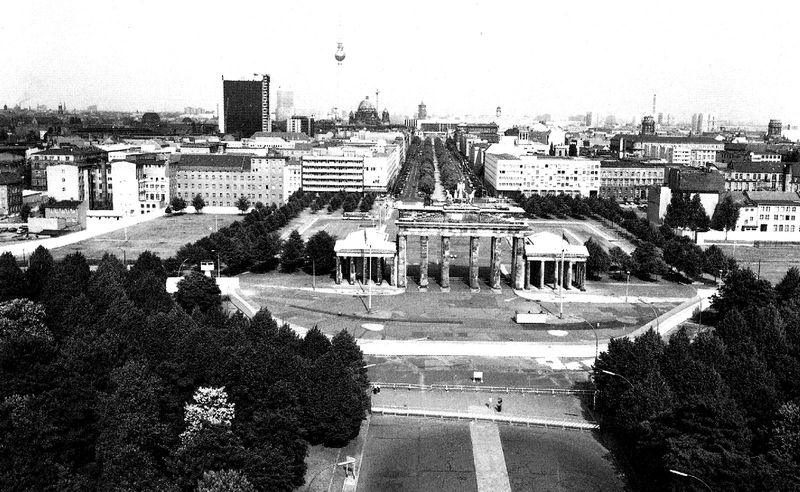
Titel: Brandenburger Tor in Berlin
Standort: Berlin (EU - D)
Schlagwörter: straße, säule, säulen, park, deutschland, mauer, krieg, foto, berlin, schinkel, unter den linden, luftbild, hauptstadt, brandenburger tor, fernsehturm, ostberlin, brd, kalter krieg, westberlin, stadttor7